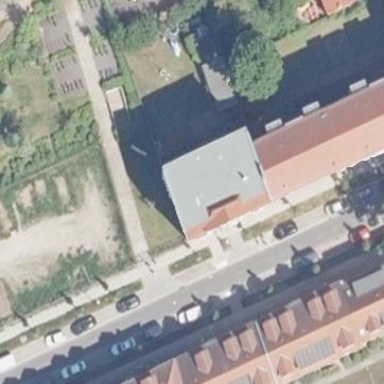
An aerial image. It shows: Hipped-roof building with apartments.